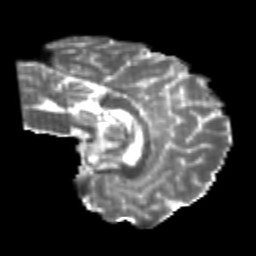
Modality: T2w
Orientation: sagittal
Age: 22
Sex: male
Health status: healthy
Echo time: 0.074 s